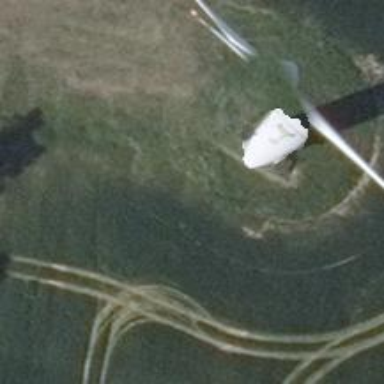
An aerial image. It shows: Wind turbine generating power.